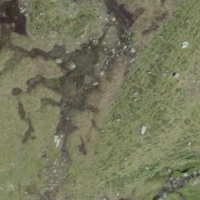
EUNIS habitat code: 26
Species observed at this site:
Oenanthe oenanthe